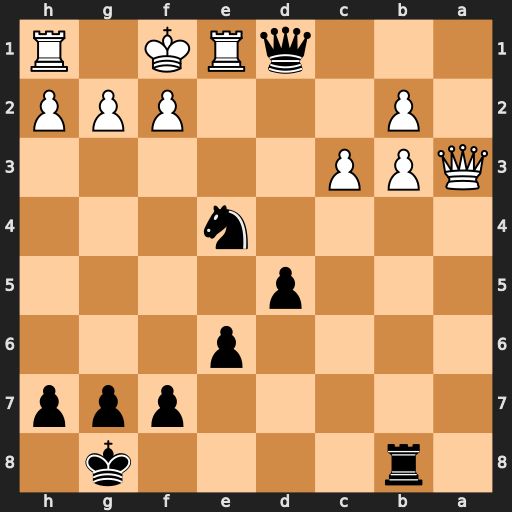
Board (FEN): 1r4k1/5ppp/4p3/3p4/4n3/QPP5/1P3PPP/3qRK1R
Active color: b
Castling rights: -
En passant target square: -
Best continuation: Nd2+ Kg1 Qxe1#